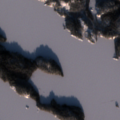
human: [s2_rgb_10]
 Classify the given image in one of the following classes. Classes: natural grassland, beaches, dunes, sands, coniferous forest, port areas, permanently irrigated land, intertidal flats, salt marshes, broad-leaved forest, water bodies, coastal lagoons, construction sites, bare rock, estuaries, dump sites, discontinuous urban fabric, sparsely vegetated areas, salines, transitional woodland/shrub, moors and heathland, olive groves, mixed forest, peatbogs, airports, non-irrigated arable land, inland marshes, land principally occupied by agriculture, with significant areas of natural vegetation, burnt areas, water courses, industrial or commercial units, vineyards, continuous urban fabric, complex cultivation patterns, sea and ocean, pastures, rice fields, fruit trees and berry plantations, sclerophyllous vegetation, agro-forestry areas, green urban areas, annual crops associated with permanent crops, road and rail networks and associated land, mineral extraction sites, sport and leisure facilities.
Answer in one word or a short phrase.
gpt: coniferous forest, water bodies